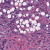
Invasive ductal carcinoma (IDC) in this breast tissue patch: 1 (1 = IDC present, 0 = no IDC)